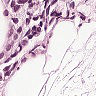
Metastatic tissue present: yes